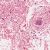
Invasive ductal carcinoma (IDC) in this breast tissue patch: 0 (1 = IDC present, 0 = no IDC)